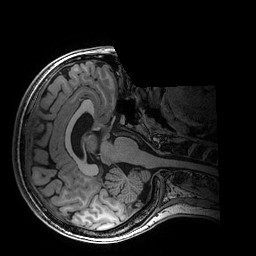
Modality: T1w
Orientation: axial
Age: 19
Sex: female
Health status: healthy
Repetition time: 2.53 s
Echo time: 0.0034 s